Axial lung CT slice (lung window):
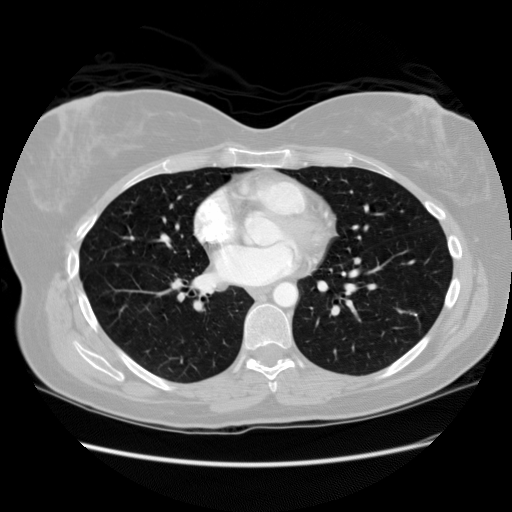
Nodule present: no